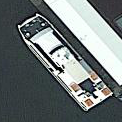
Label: civil